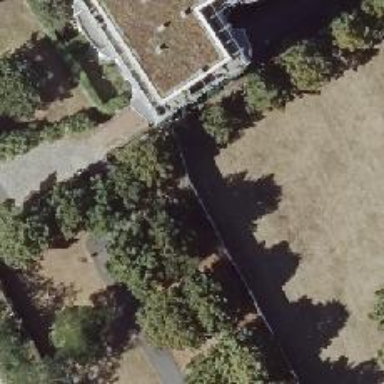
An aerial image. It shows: Historic wall.